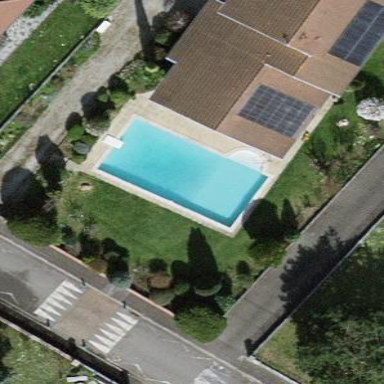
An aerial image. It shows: Swimming pool located in leisure land.